Interaction volume radius: 5 \u00c5
Interaction volume height: 10 \u00c5
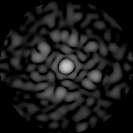
Disorder parameter: 0.8856